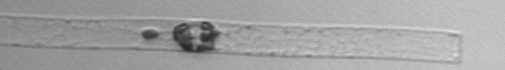
Label: Dactyliosolen_blavyanus